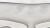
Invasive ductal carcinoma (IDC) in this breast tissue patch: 0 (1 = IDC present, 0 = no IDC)